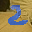
Label: 2